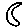
Label: moon